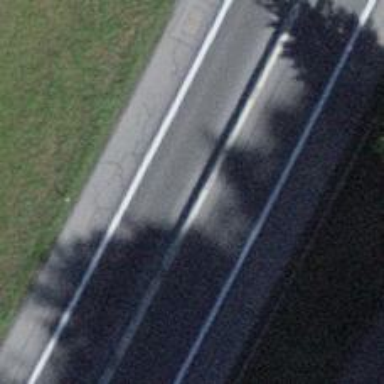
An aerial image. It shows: Trunk highway.